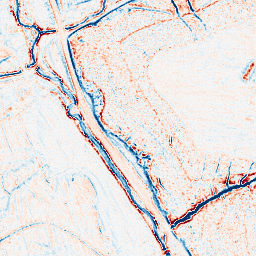
Category: edge_preserving
Decomposition family: anisotropic_diffusion
Decomposition parameters: iterations: 20
kappa: 30
gamma: 0.05
Upsampling method: linear_exact
Upsampling parameters: scale: 8
Upsampling scale: 8